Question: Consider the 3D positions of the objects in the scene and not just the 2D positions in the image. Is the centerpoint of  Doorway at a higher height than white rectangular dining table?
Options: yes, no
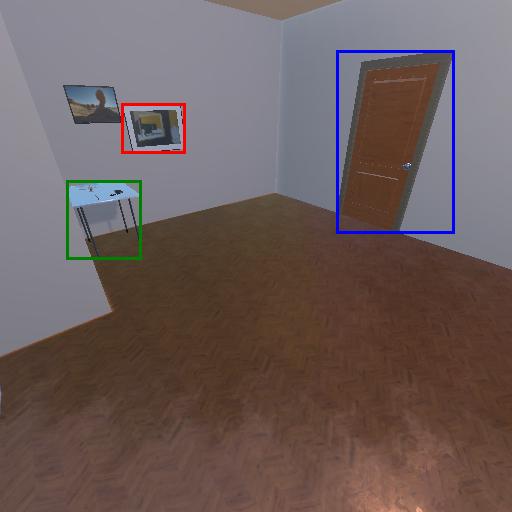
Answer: yes